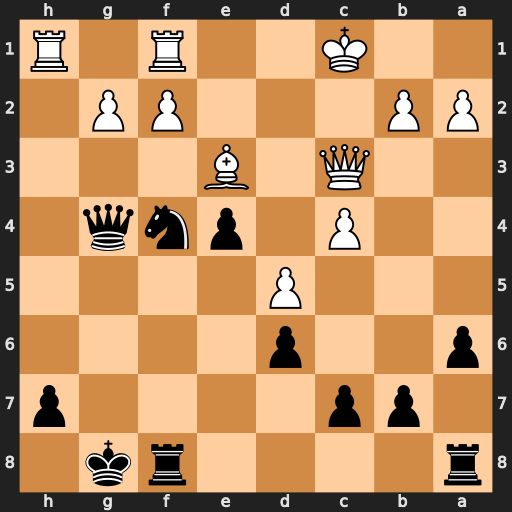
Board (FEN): r4rk1/1pp4p/p2p4/3P4/2P1pnq1/2Q1B3/PP3PP1/2K2R1R
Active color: b
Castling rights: -
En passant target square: -
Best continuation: Ne2+ Kb1 Nxc3+